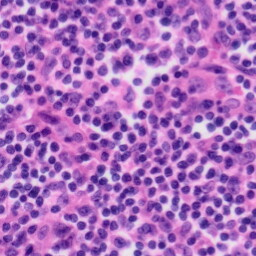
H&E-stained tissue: Tonsil